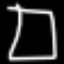
Label: square